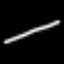
Label: line